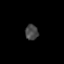
Tissue: prostate
Cell type: T cells
Senescence score: 0.3611
Nuclear area (px): 197
Mean DAPI intensity: 69.208